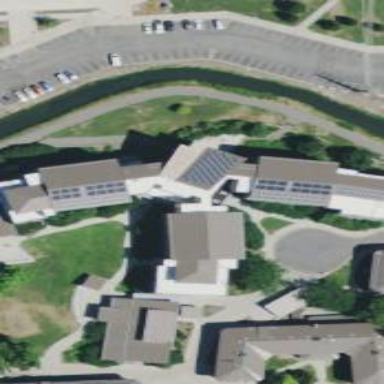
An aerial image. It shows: Public building.